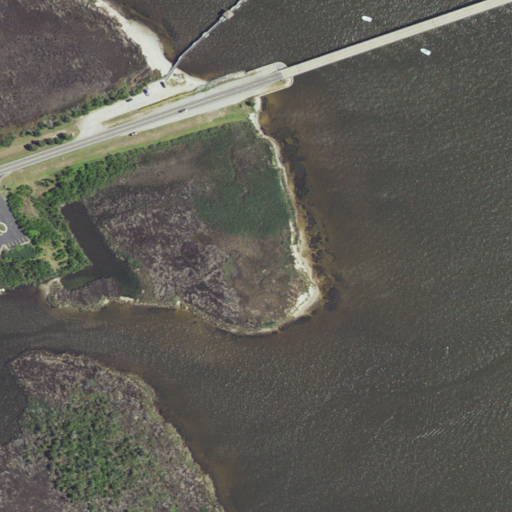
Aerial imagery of cape in North Carolina named Redstone Point containing open water, herbaceous wetlands, low intensity development, medium intensity development, woody wetlands, high intensity development, barren land, and open development